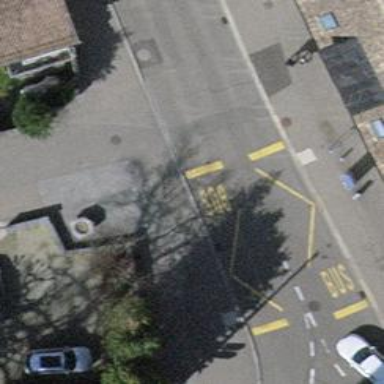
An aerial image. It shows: Public transport stop position.